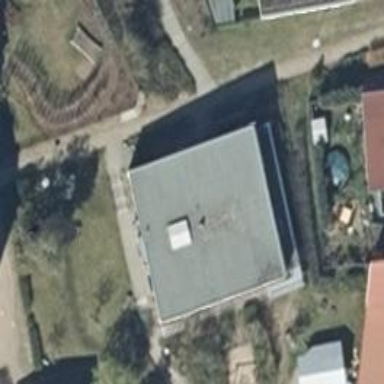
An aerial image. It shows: Kindergarten.